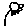
Label: flower